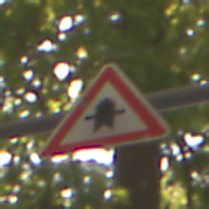
Verkehrszeichen: Vorfahrt
Umgebung: Outdoor, Nature
Tageszeit: Midday
Wetter: PartlyCloudy
Licht: Natural
Jahreszeit: NotSpecified
Kontrast: LowContrast